Question: I am making a cross domain JSONP call using this code:
'''
jQuery.ajax({
async: true,
url: 'http://mnews.hostoi.com/test.json',
dataType: 'jsonp',
method: "GET",
error: function (jqXHR, textStatus, errorThrown) {
console.log(textStatus + ': ' + errorThrown);
},
success: function (data, textStatus, jqXHR) {
if (data.Error || data.Response) {
exists = 0;
}
}
});
'''
When debugging in Firebug, I get the following error:

'''
SyntaxError: missing ; before statement
'''
However, when I pass my json object (available through the link in the JQ code) through a tool like jsonlint.com, it says it is valid JSON. And I don't find any anomalies either. How could it be returning a syntax error? Is it some JSONP detail I am not getting or what?
## JSON Sample
'''
{"news":[ {
"sentences": [
"Neuroscientists have discovered abnormal neural activity...",
"The researchers found that these mice showed many symptoms...",
""Therefore," the study authors say, "our findings provide a novel.."
],
"summaryId": "ZJEmY5",
"title": "Abnormal neural activity linked to schizophrenia"
}]}
'''
Thanks in advance.
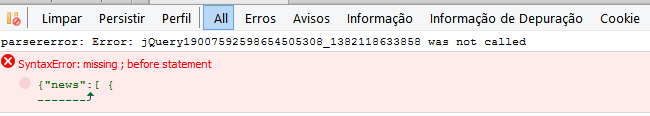
Answer: JSONP is not JSON. A JSONP response would consist of a JavaScript script containing only a function call (to a pre-defined function) with one argument (which is a JavaScript object literal conforming to JSON syntax).
The response you are getting is JSON, not JSONP so your efforts to handle it as JSONP fail.
Change 'dataType: 'jsonp'' to 'dataType: 'json'' (or remove the line entirely, the server issues the correct content-type so you don't need to override it).
Since your script is running on a different origin to the JSON then you will also need to <URL>.